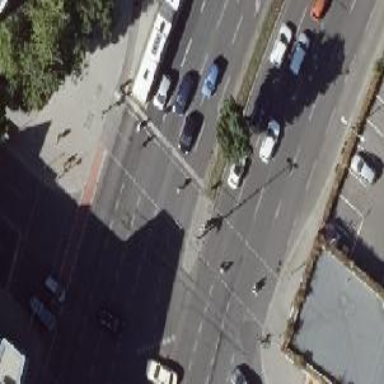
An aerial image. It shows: Crossing with traffic signals and central island.